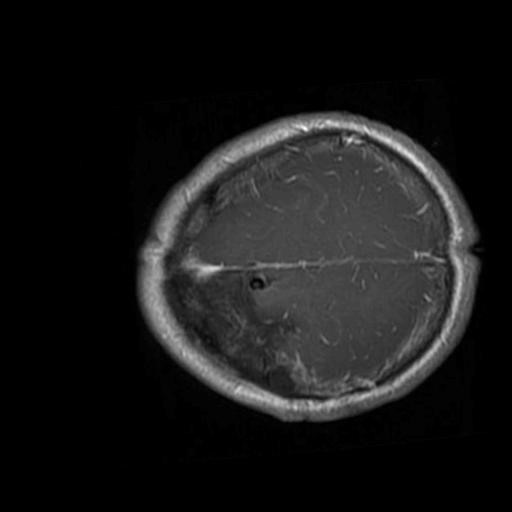
Label: brain_glioma